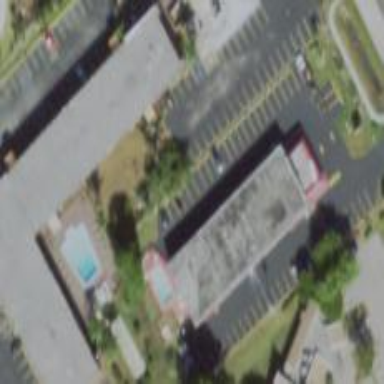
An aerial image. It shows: Hotel building.